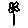
Label: flower